Interaction volume radius: 10 \u00c5
Interaction volume height: 10 \u00c5
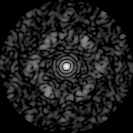
Disorder parameter: 0.6852